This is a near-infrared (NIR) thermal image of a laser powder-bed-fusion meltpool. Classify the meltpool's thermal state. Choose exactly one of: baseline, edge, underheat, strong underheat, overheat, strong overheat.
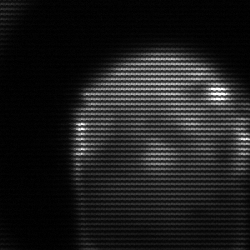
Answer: edge